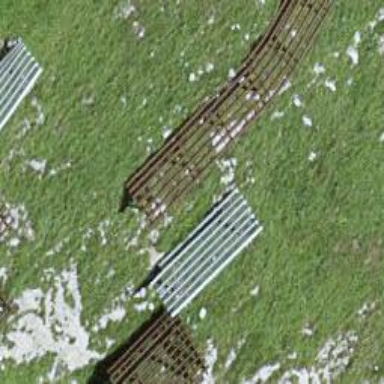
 designed to mitigate snow accumulations in specific area."